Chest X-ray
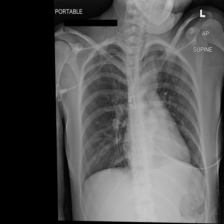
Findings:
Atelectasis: negative
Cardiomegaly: negative
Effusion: negative
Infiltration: negative
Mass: negative
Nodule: negative
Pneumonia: negative
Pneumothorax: negative
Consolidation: negative
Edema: negative
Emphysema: negative
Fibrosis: negative
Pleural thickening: negative
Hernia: negative